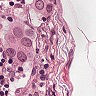
Metastatic tissue present: yes